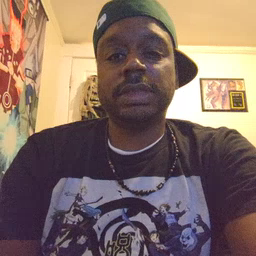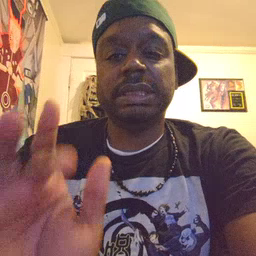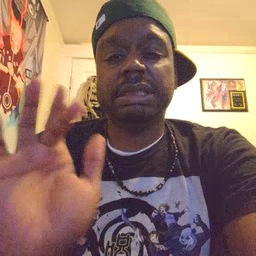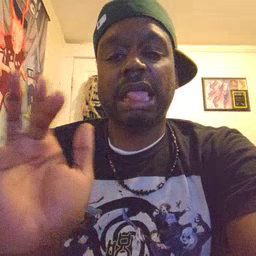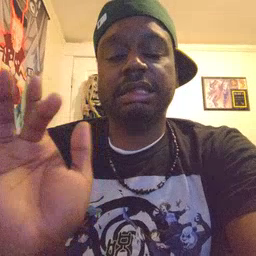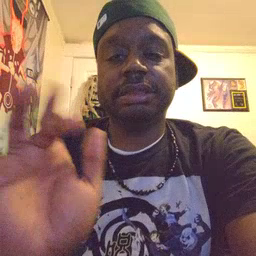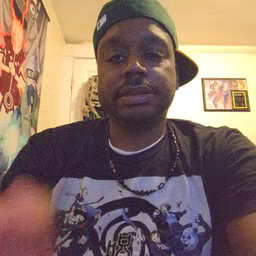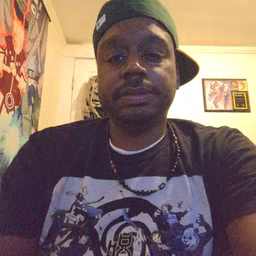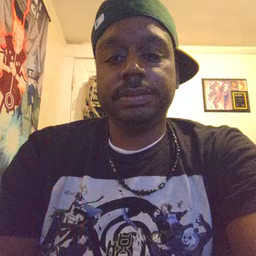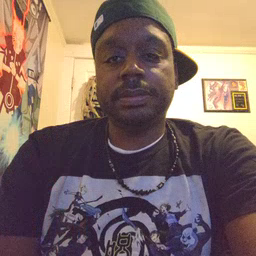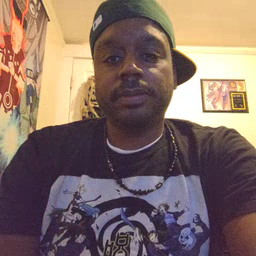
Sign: yucky